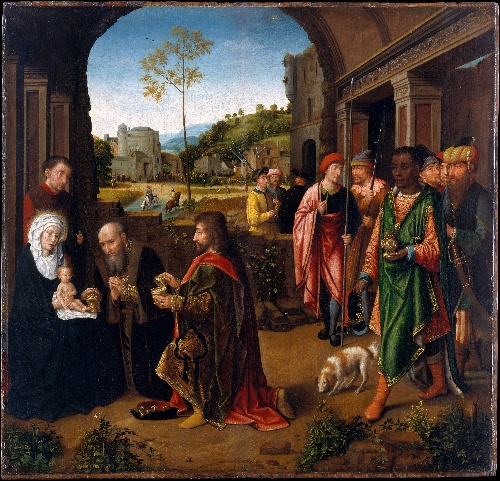
Title: The Adoration of the Magi
Artist: Gerard David
Artist bio: Netherlandish, Oudewater ca. 1455–1523 Bruges
Date: ca. 1520
Object type: Painting
Classification: Paintings
Medium: Oil on wood
Dimensions: Overall 27 3/4 x 28 7/8 in. (70.5 x 73.3 cm); painted surface 27 1/2 x 28 3/8 in. (69.2 x 72.1 cm)
Department: European Paintings
Credit line: The Jack and Belle Linsky Collection, 1982
Accession year: 1982
Repository: Metropolitan Museum of Art, New York, NY
Tags: Men|Jesus|Adoration of the Magi|Dogs|Joseph|Virgin Mary